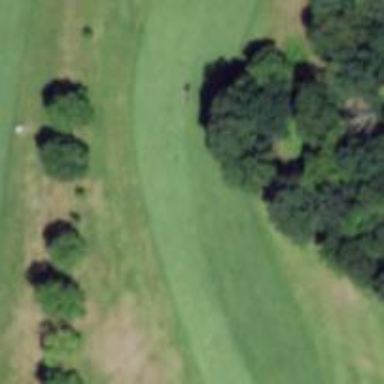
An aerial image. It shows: Golf hole.